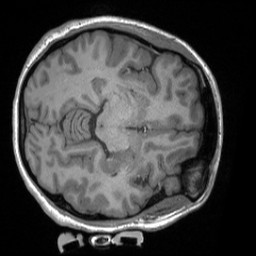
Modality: T1w
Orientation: axial